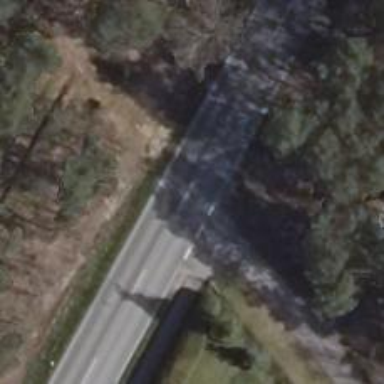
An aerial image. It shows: Asphalt road classified as primary highway.